Question: I have application with old - style menu. After changing theme to Holo and switching target SDK version to 14, soft menu button disappeared (it's OK) but using menu button on action bar shows text menu mostly off-screen as you can see at enclosed image.
Have you any ideas how to fix that?

I have solved this. Problem was in manifest parameter:
'''
<supports-screens
android:anyDensity="false"
android:largeScreens="true"
android:normalScreens="true"
android:xlargeScreens="true"
android:resizeable="true"
android:smallScreens="true" />
'''
After change anyDenisity to true this problem has gone.
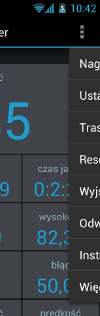
Answer: I had similar problem and fixed it by setting 'android:anyDensity="true"'. It also fixed other issues like tooltip size on high density screens. According to <URL>: .